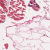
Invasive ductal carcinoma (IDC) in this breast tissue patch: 0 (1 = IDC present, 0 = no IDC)